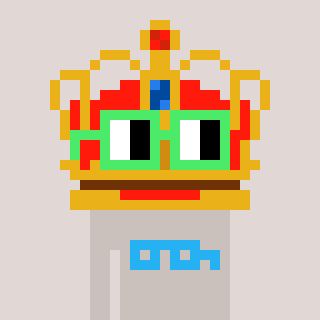
a pixel art character with square light green glasses, a crown-shaped head and a foggrey-colored body on a warm background